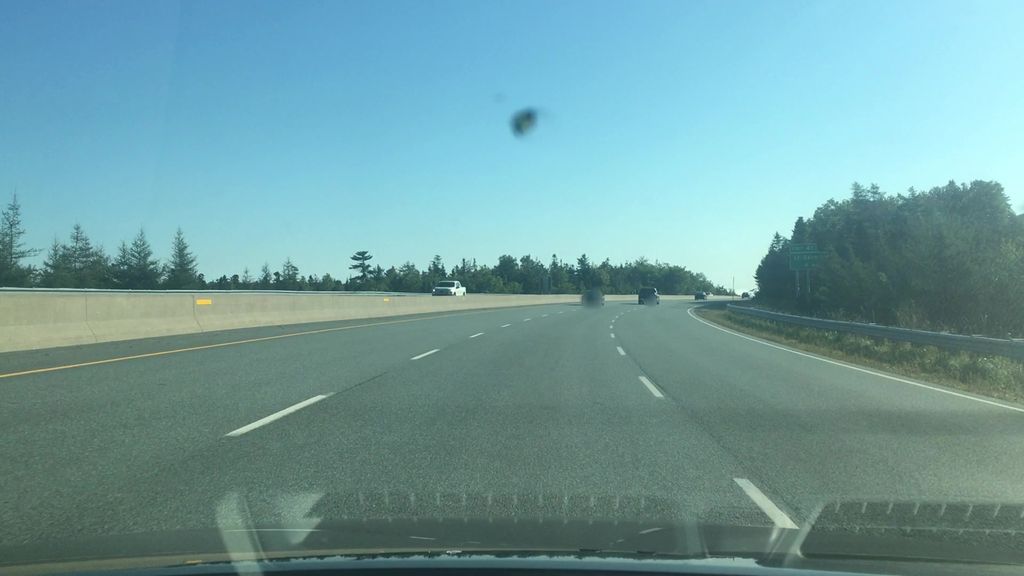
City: halifax